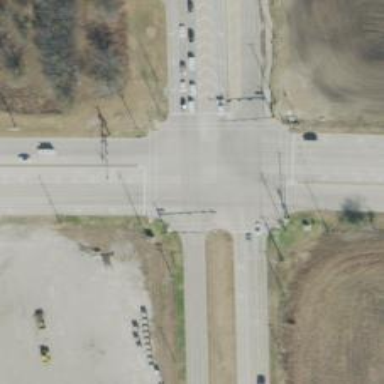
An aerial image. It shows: Marked crossing on footway.